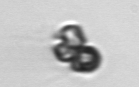
Label: Corymbellus